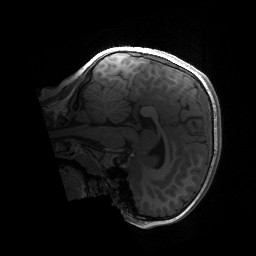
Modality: T1w
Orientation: sagittal
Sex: male
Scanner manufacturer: siemens
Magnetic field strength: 3 T
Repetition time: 1.9 s
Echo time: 0.00243 s